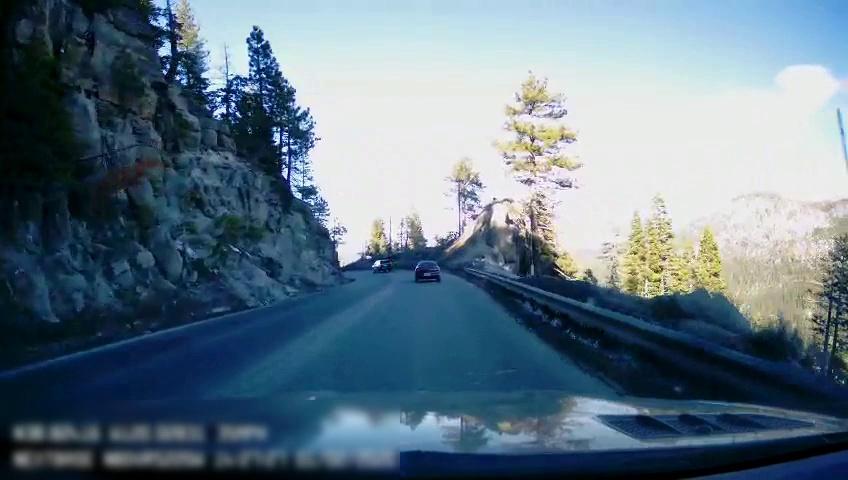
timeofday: Day
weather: Sunny
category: Drivable Space
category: Vehicles | SUV
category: Vehicles | Car
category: Lanes | Opposite Lane
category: Lanes | Opposite Lane
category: Lanes | Current Lane